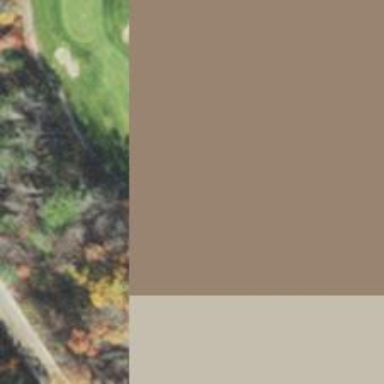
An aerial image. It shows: Pathway for golfing.